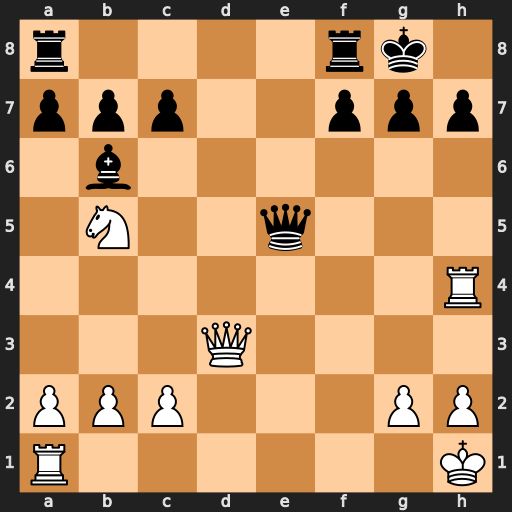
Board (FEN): r4rk1/ppp2ppp/1b6/1N2q3/7R/3Q4/PPP3PP/R6K
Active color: w
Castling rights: -
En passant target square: -
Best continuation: Qxh7#